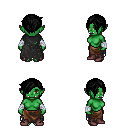
a pixel art fantasy rpg character, female body template, orc, green skin, black tattered cape, robe skirt, black pixie cut hairstyle, white cloth bandages, maroon shoes, four views (front, back, left, right), 2x2 character sprite sheet, small pixel art, hard edges, no anti-aliasing